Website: apple-inc
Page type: customer-info-address
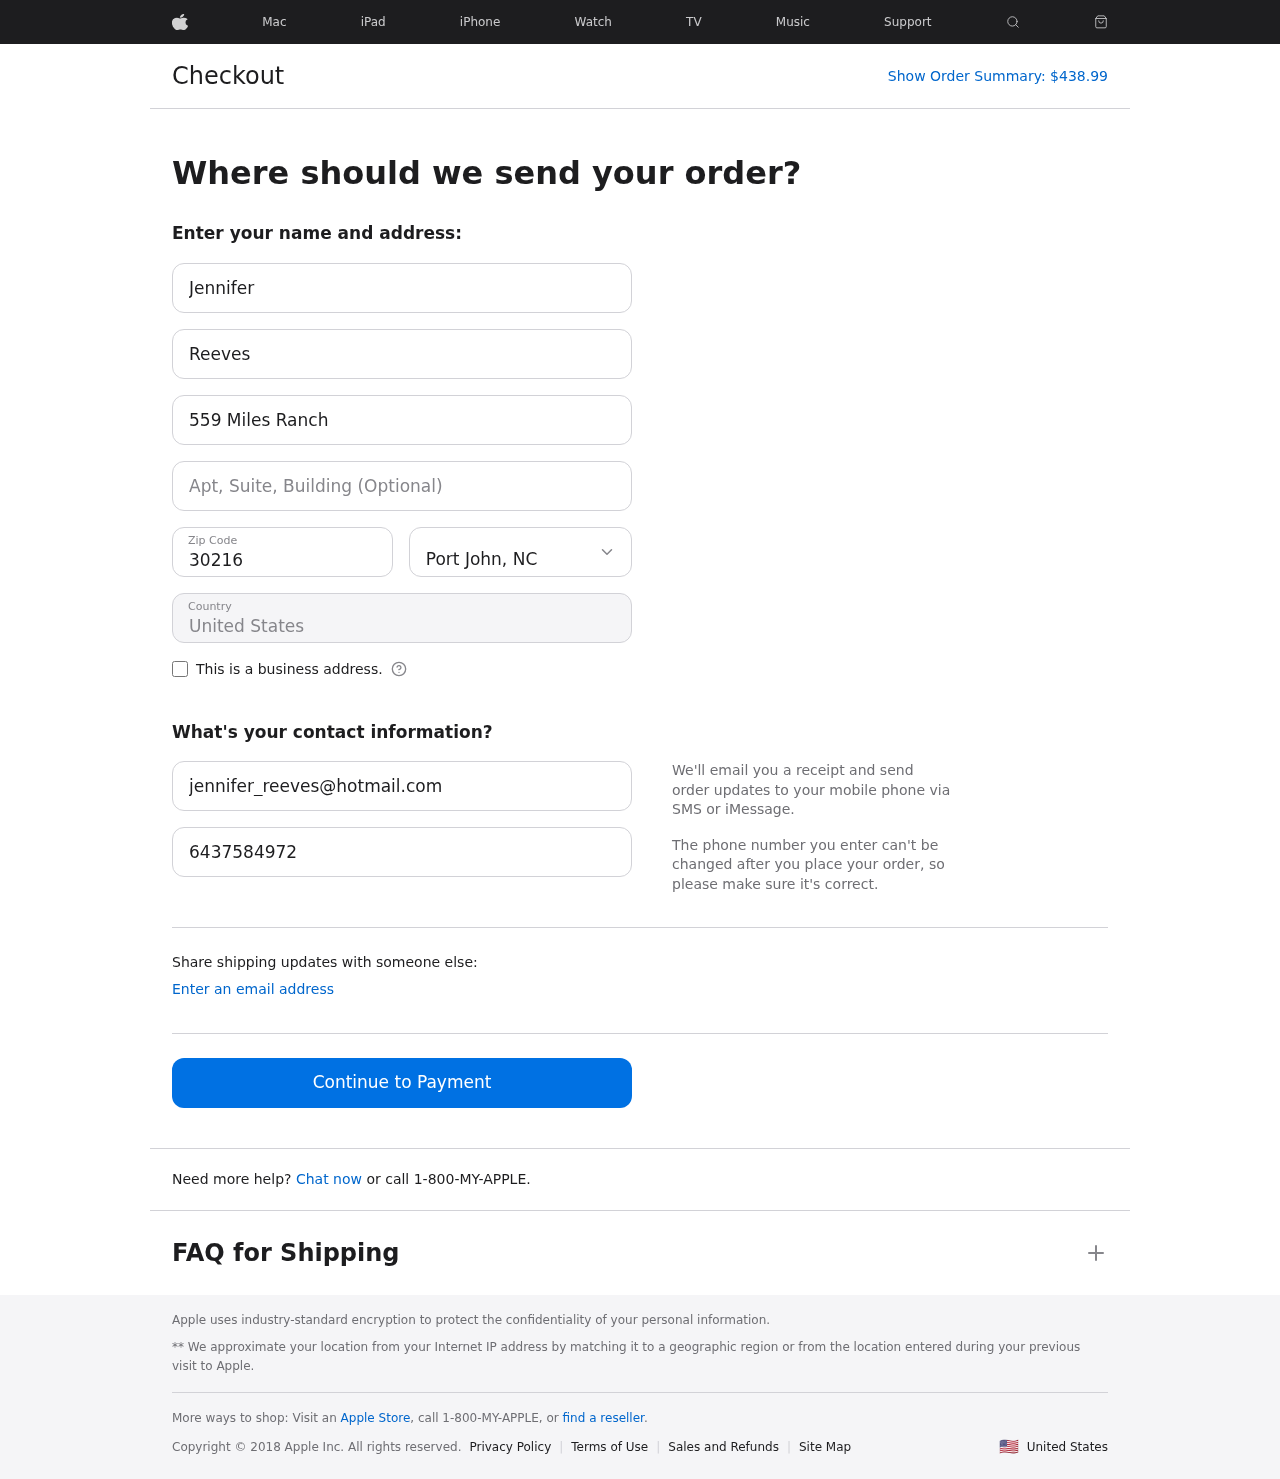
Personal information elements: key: PII_CITY_STATE
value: Port John, NC
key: PII_COUNTRY
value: United States
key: PII_EMAIL
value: jennifer_reeves@hotmail.com
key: PII_FIRSTNAME
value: Jennifer
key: PII_LASTNAME
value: Reeves
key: PII_PHONE
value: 6437584972
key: PII_POSTCODE
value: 30216
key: PII_STREET
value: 559 Miles Ranch
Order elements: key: ORDER_TOTAL
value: $438.99